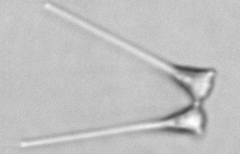
Label: Asterionellopsis_glacialis